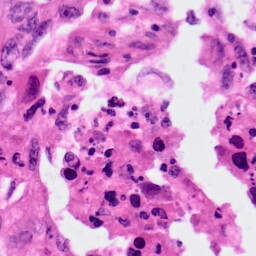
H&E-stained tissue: Lung